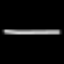
Label: line